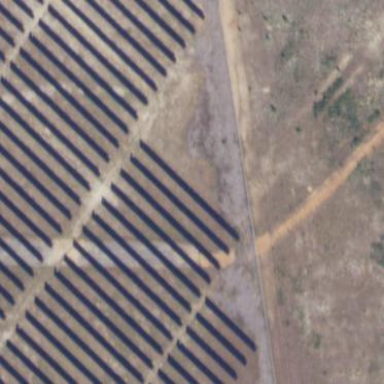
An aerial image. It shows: Solar power generator with photovoltaic panels.